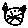
Label: cat